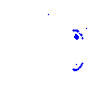
Particle: electron